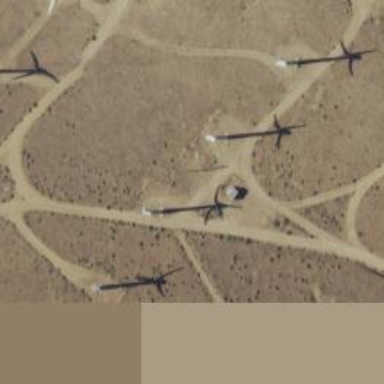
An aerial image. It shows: Wind generator using horizontal axis wind turbines.